Question: I have an iPad app I am making, but it crashes on startup even though there are no errors or warnings, the output doesn't output anything besides "(lldb)", and it marks a pointer.
This is the image of the post build crash.

And here is the code:
'''
- (BOOL)application:(UIApplication *)application didFinishLaunchingWithOptions:(NSDictionary *)launchOptions
{
/* UIImage *myImage = [UIImage imageNamed:@"de_dust2.png"];
myImageView = [[UIImageView alloc] initWithImage:myImage];
myScrollView.contentSize = CGSizeMake(myImageView.frame.size.width, myImageView.frame.size.height);
myScrollView.maximumZoomScale = 4.0;
myScrollView.minimumZoomScale = 0.75;
myScrollView.clipsToBounds = YES;
myScrollView.delegate = self;
// [myScrollView addSubview:myImageView];*/
self.window = [[UIWindow alloc] initWithFrame:[[UIScreen mainScreen] bounds]];
// Override point for customization after application launch.
self.viewController = [[ViewController alloc] initWithNibName:@"ViewController" bundle:nil];
self.window.rootViewController = self.viewController;
[self.window makeKeyAndVisible];
[self.viewController setRed:1];
[self.viewController setGreen:0];
[self.viewController setBlue:0];
[self.viewController setAlpha:1];
[self.viewController checkRotation];
return YES;
}
'''
I now also noticed that the error was given at the '[self.window makeKeyAndVisible];' line.
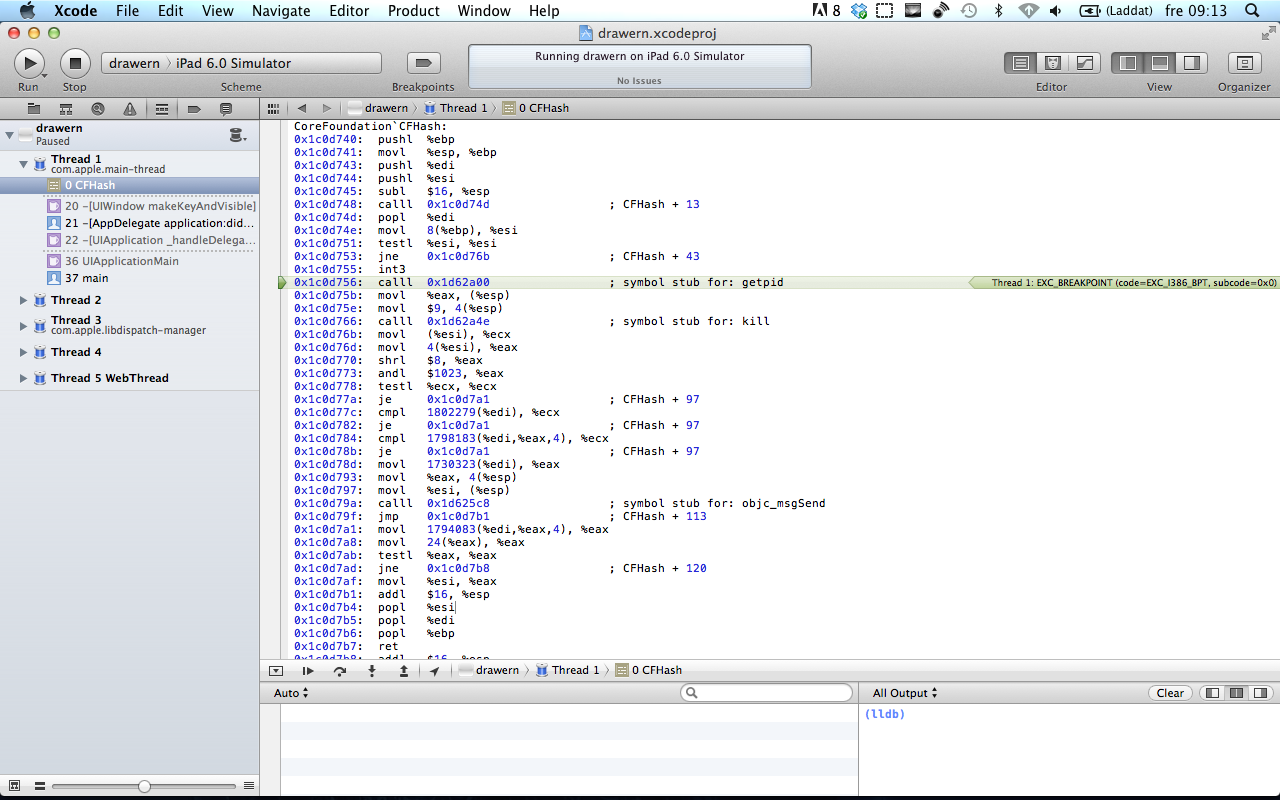
Answer: Your code looks ok, the crash could be caused by some exception thrown parsing the XIB file of the window ...
Take a look at the Window in Interface Builder and try to temporary remove all reference to any IBOutlet present in the View Controller ...